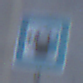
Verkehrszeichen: LadestationFuerElektrofahrzeuge
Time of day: SunriseSunset
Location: Outdoor (Urban)
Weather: Clear
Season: NotSpecified
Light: Natural